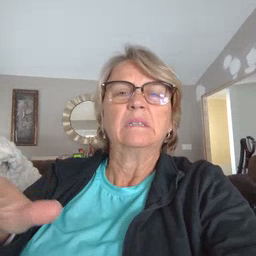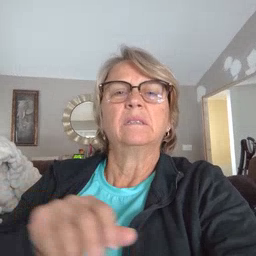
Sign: hot